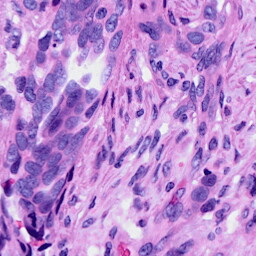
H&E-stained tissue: Ovarian